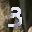
Label: 3